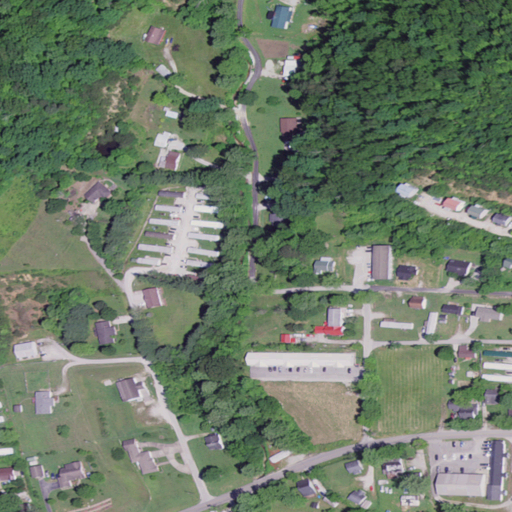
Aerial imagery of valley in Kentucky named Dark Hollow containing low intensity development, open development, deciduous forest, medium intensity development, mixed forest, pasture, and high intensity development